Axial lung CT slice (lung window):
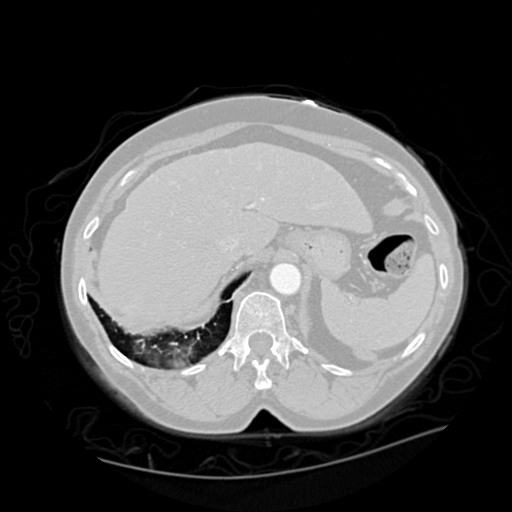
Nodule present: no